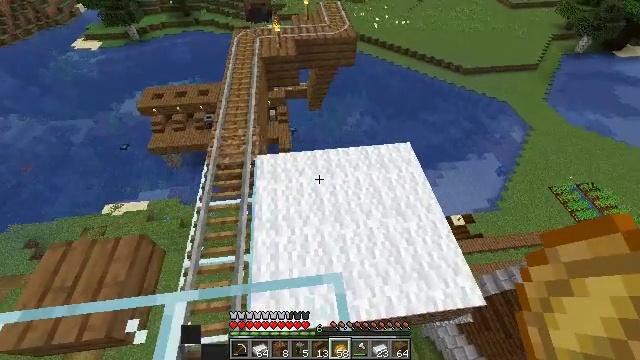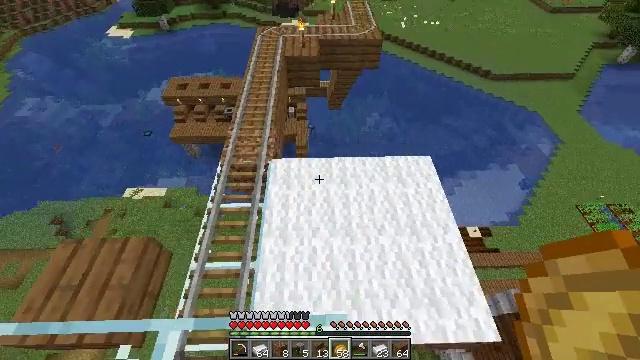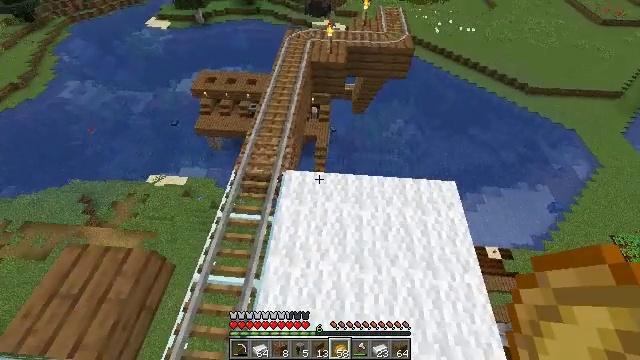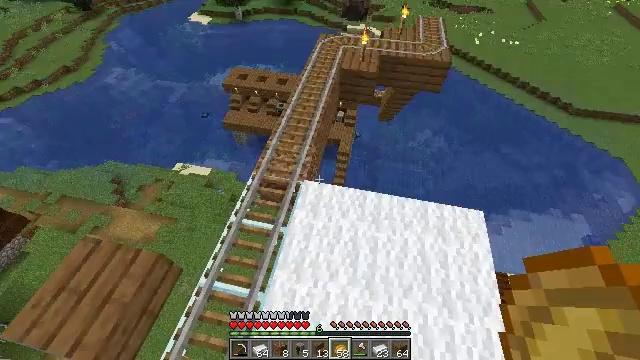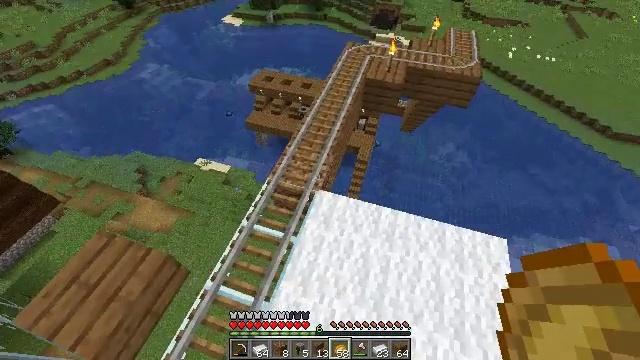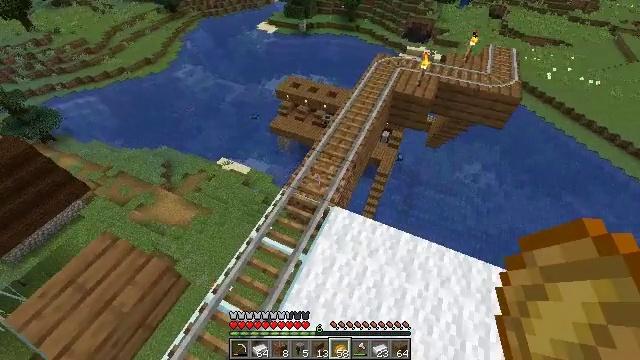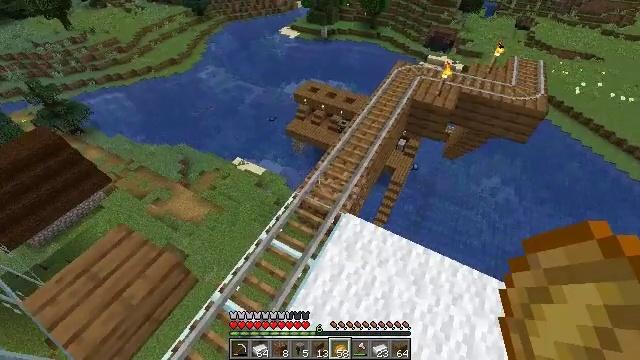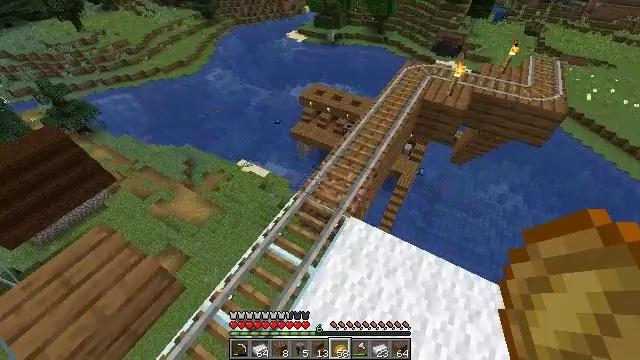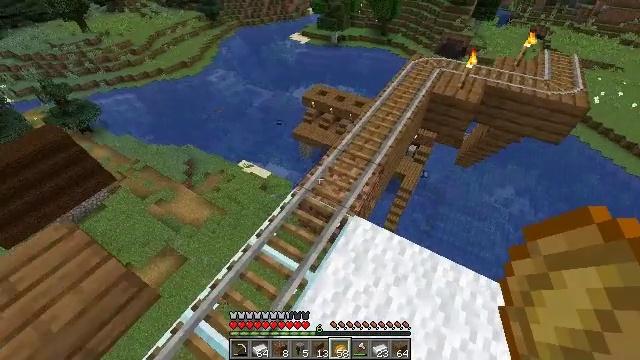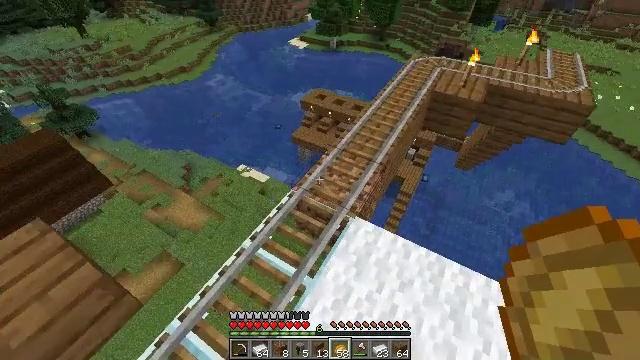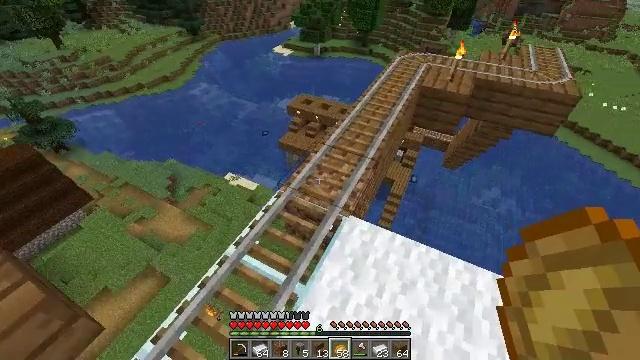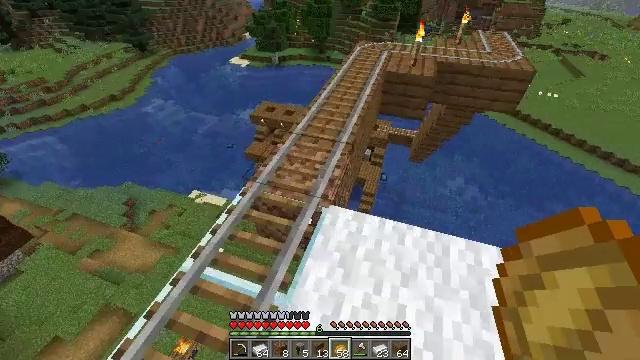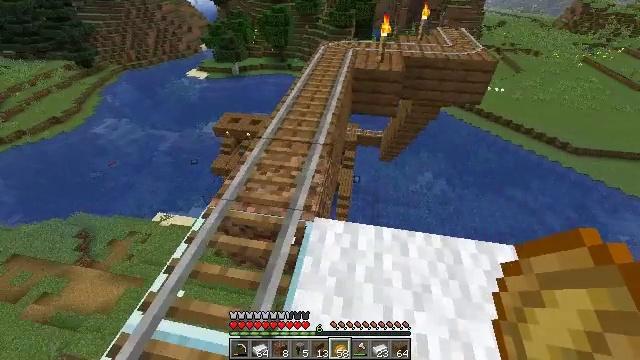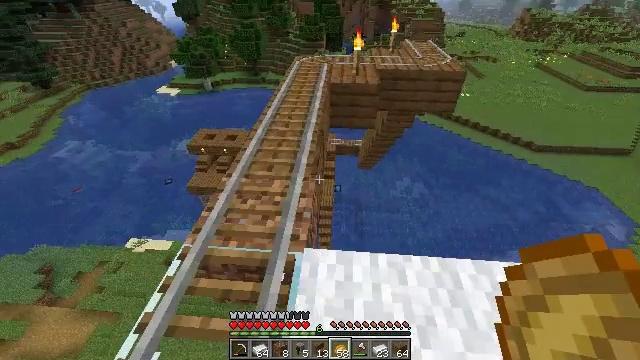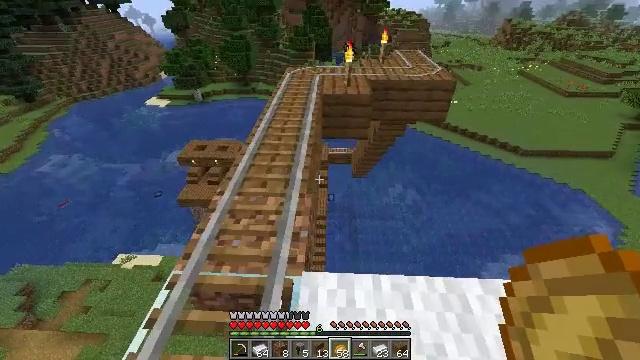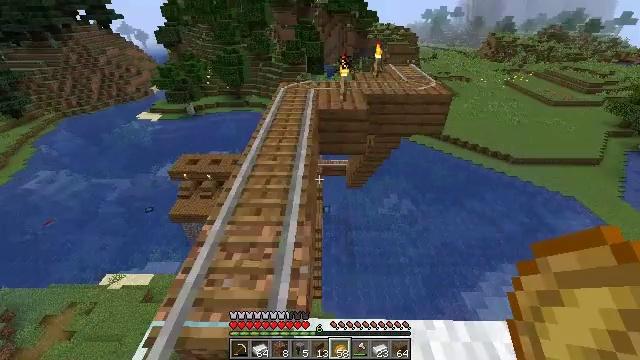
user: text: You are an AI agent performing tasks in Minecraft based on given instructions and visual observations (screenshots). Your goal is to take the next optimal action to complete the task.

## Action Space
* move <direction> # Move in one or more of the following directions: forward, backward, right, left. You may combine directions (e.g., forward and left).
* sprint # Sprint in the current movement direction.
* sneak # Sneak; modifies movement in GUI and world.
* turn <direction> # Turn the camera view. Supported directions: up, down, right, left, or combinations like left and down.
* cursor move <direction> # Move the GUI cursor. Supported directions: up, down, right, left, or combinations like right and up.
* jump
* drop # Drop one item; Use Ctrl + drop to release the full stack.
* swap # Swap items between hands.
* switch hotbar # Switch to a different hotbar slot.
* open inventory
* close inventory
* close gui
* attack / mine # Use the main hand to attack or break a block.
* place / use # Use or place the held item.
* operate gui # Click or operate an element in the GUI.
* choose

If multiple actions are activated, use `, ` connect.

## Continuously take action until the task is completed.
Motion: motion action
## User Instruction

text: Gather the smithing table into your inventory.
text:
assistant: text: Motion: move forward, turn left
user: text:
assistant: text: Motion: move forward, turn left
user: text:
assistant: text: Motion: move forward, turn left
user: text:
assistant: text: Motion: move forward, turn left
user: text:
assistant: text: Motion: move forward, turn left and up
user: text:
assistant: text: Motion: move forward, turn left and up
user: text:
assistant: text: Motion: move forward, turn left
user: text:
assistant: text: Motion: move forward
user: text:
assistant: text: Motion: move forward and move left, turn up
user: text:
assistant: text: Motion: move forward and move left, turn right and up
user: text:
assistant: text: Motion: move forward and move left, turn right and up
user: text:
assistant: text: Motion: move forward, turn right and up
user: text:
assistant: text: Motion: move forward, turn right and up
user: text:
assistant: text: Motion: move forward, turn right and up
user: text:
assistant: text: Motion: move forward, turn right and up
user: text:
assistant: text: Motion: move forward, turn right and up
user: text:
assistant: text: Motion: move forward, sprint, turn up
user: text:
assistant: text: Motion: move forward, sprint
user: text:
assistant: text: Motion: move forward, sprint
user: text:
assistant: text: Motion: move forward, sprint, turn left
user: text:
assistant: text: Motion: move forward, turn left
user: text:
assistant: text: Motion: move forward
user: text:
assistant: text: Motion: move forward, sprint
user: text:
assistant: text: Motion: move forward, sprint
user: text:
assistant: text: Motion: move forward, sprint
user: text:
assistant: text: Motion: move forward, sprint, turn left
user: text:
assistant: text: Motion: move forward, turn left and down
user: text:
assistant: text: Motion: move forward, turn left and down
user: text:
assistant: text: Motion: turn left and down
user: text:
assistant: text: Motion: turn left